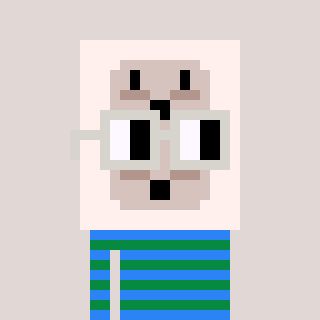
a pixel art character with square light gray glasses, a outlet-shaped head and a green-colored body on a warm background